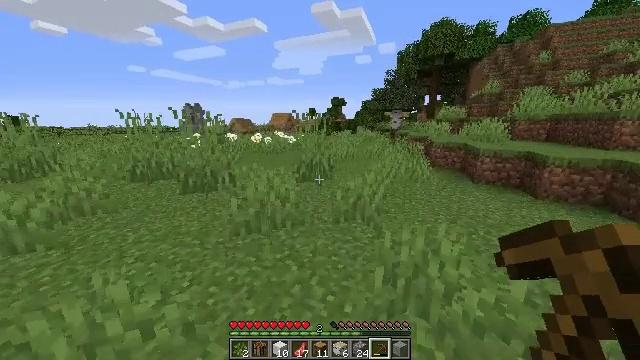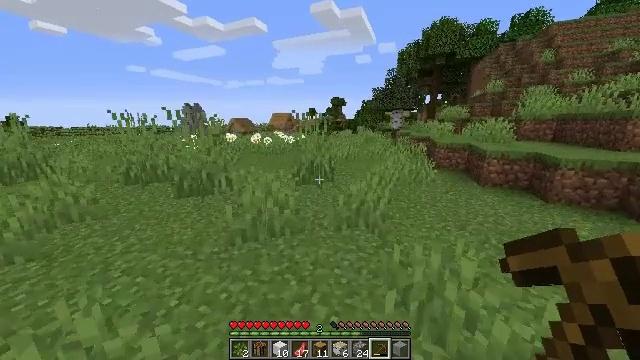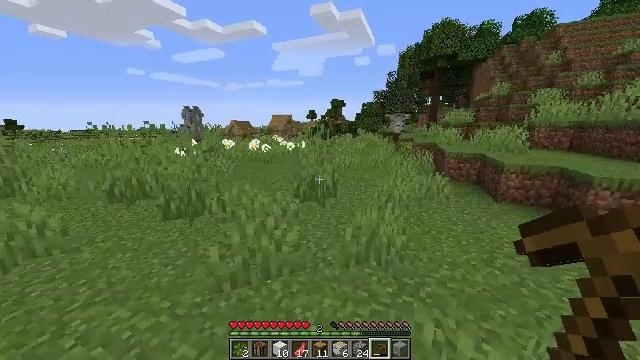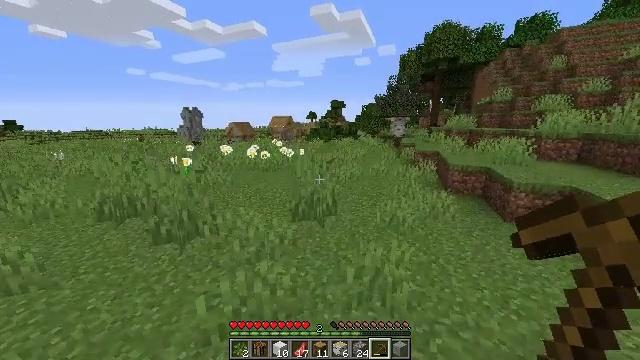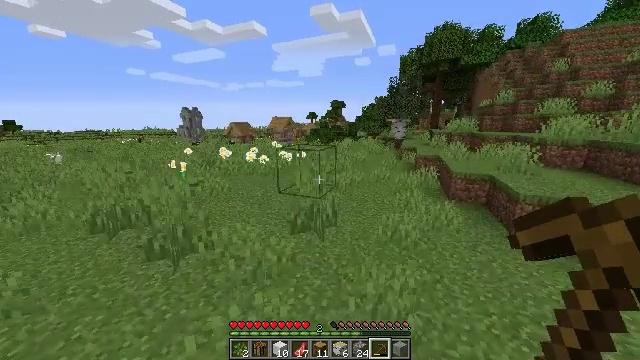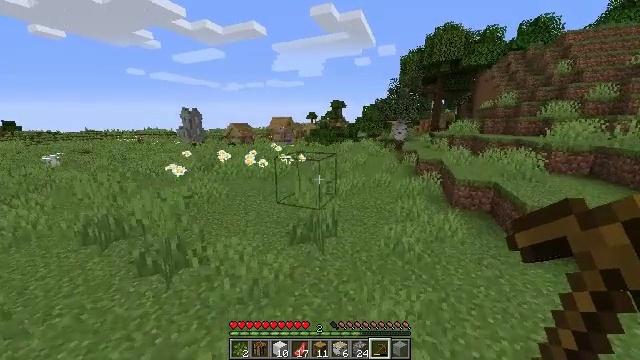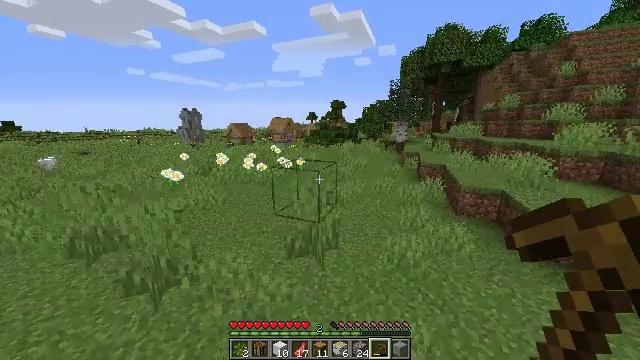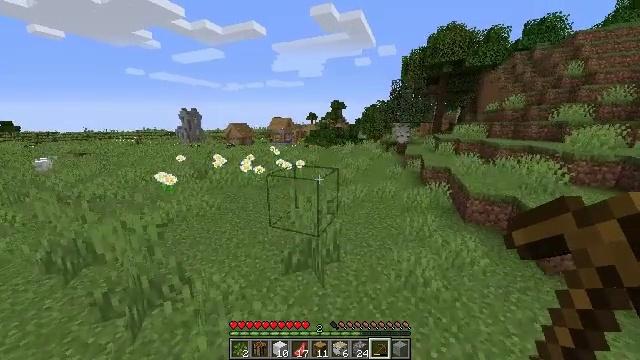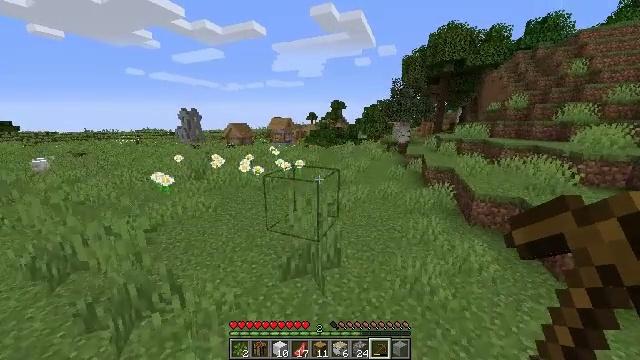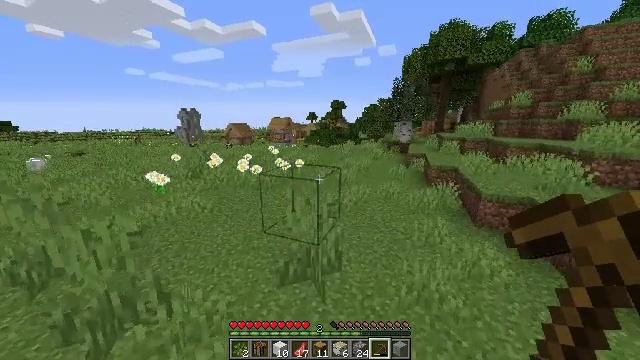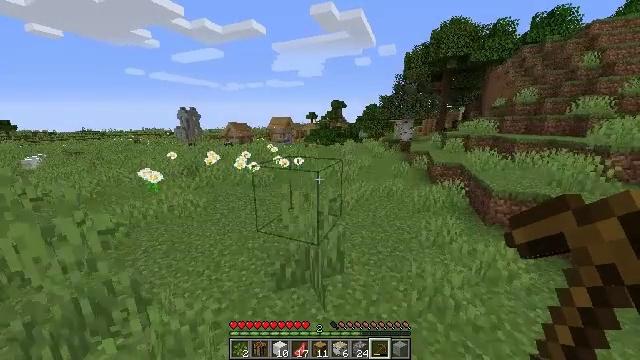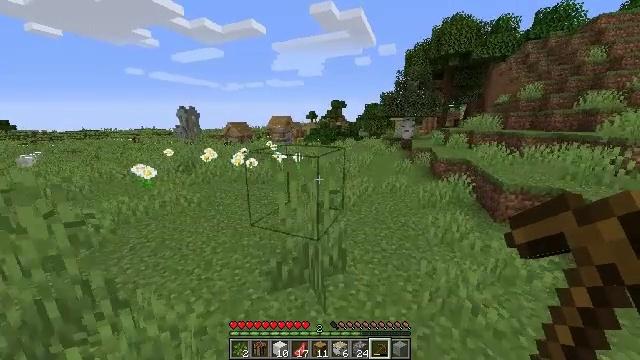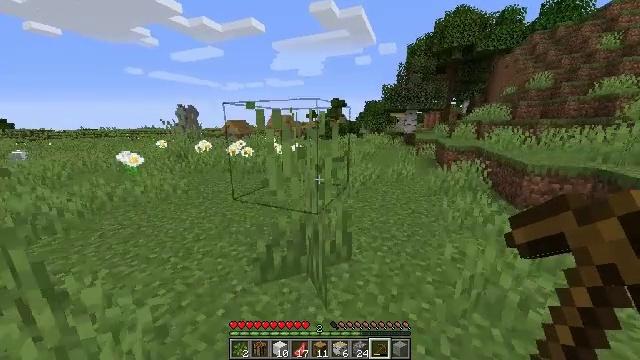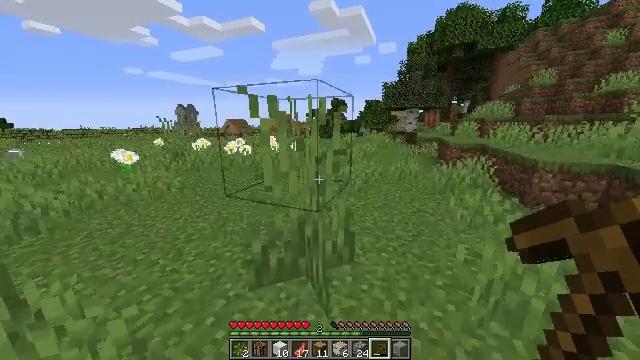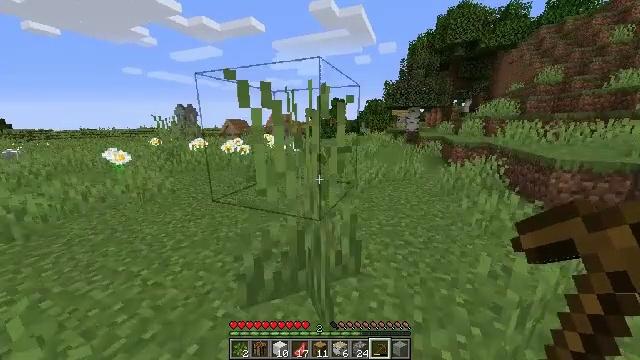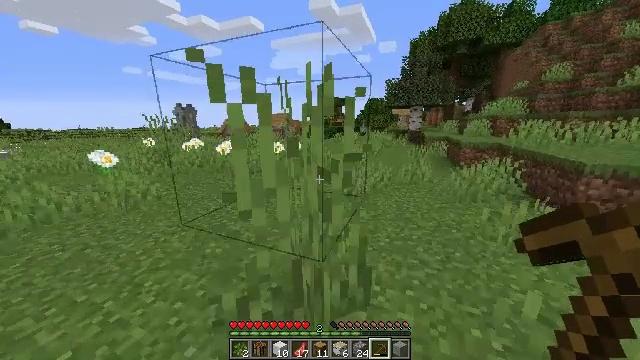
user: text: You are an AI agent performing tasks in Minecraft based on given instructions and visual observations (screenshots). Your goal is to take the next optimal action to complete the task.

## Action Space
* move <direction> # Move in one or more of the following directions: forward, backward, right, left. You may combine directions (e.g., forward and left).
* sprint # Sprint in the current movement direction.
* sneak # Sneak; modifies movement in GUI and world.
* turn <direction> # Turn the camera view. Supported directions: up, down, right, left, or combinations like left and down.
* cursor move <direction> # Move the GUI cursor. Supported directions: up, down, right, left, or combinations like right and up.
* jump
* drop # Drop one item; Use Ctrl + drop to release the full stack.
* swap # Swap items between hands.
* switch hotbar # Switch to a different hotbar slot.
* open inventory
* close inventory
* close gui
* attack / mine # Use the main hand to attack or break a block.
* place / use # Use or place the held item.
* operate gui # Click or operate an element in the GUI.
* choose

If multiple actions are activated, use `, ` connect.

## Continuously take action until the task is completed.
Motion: motion action
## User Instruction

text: Gather the yellow bed by attacking it.
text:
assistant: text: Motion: move forward
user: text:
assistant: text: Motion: move forward, jump
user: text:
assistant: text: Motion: move forward, jump
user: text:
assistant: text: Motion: move forward, jump
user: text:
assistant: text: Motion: move forward, jump
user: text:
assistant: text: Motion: move forward, jump
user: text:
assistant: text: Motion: move forward, jump
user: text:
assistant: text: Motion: move forward
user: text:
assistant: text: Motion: move forward
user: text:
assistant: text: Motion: move forward
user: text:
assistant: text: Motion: move forward
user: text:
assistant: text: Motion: move forward
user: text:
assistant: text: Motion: move forward
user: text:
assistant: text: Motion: move forward
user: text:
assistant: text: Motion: move forward
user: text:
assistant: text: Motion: move forward
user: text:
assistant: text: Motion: move forward
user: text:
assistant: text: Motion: move forward, jump
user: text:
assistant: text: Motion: move forward, jump
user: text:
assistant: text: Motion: move forward, jump
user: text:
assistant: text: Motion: move forward, jump
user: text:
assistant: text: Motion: move forward, jump
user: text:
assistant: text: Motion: move forward, jump
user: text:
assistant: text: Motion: move forward
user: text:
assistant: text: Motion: move forward
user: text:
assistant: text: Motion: move forward
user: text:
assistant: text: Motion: move forward
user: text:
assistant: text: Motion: move forward
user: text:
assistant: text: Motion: move forward
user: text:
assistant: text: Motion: move forward